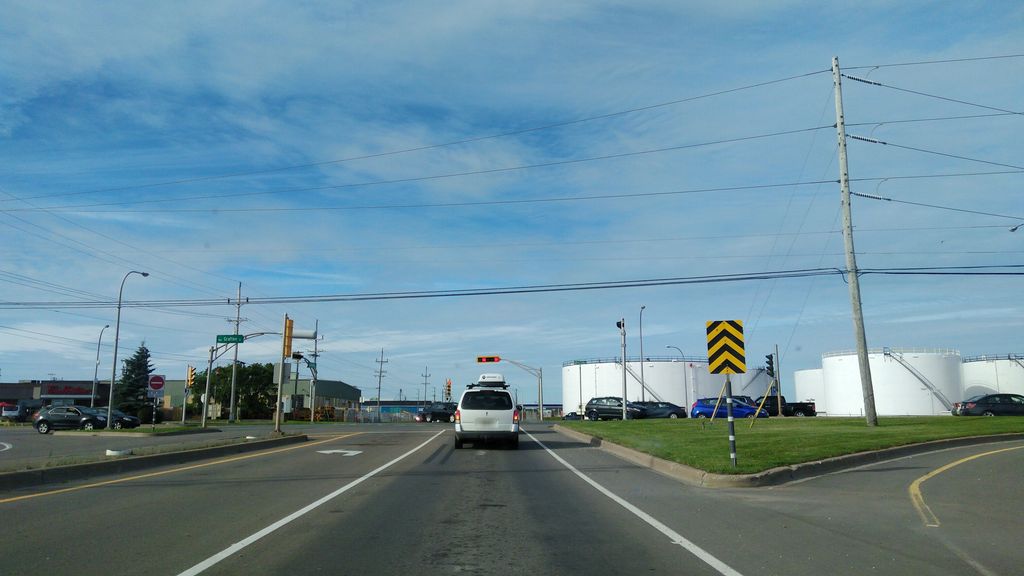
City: charlottetown